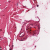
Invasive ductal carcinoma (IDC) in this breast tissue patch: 0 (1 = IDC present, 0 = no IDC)